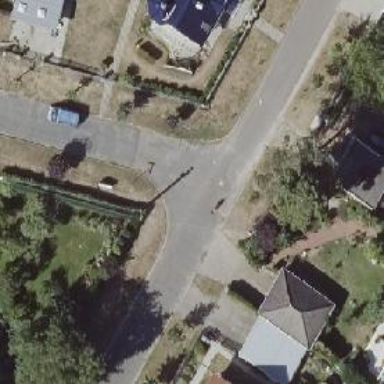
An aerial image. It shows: Smooth asphalt road in residential area.